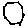
Label: hexagon